Field crop: maize
Growth stage: 2
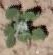
Species: chenopodium